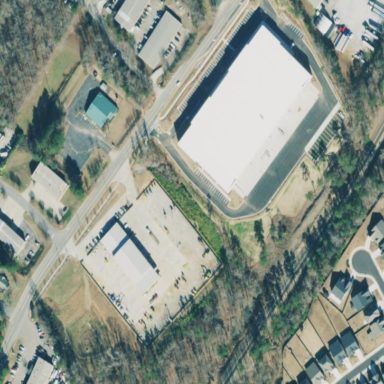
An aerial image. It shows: Warehouse building.